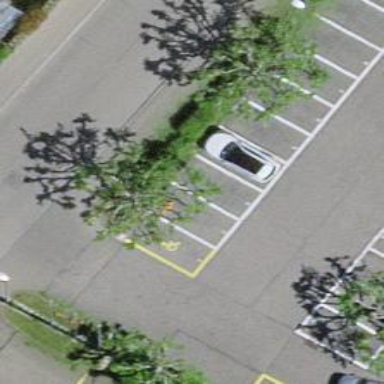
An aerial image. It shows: Charging station.